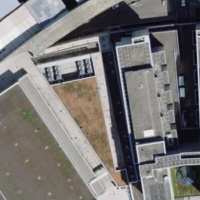
EUNIS habitat code: 57
Species observed at this site:
Milvus milvus
Falco tinnunculus
Corvus corone
Columba livia